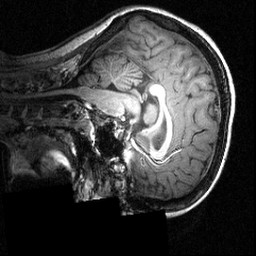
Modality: T1w
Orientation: sagittal
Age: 16
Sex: female
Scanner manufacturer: siemens
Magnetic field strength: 3.951 T
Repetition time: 1.5 s
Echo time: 0.00335 s